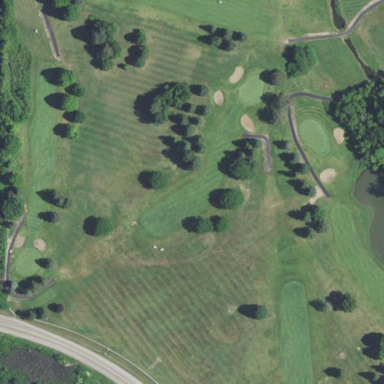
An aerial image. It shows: Area of rough grass used for golf.